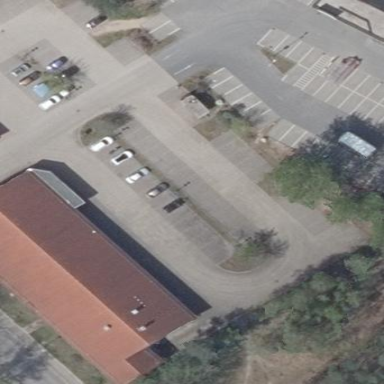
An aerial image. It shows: Parking area with surface.